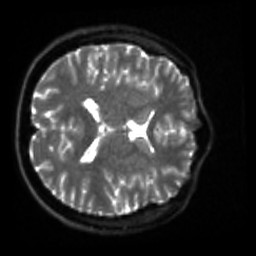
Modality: sbref
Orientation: axial
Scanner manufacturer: siemens
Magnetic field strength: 3 T
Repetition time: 4 s
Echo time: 0.0594 s